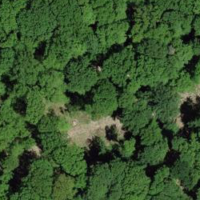
EUNIS habitat code: 41
Species observed at this site:
Certhia brachydactyla
Corvus corone
Cyanistes caeruleus
Emberiza citrinella
Troglodytes troglodytes
Dendrocopos major
Chloris chloris
Ilex aquifolium
Fringilla coelebs
Passer domesticus
Aegithalos caudatus
Buteo buteo
Sylvia atricapilla
Carduelis carduelis
Columba palumbus
Turdus merula
Phylloscopus collybita
Dendrocoptes medius
Parus major
Erithacus rubecula
Hirundo rustica
Milvus migrans
Milvus milvus
Phoenicurus ochruros
Sitta europaea
Garrulus glandarius
Oriolus oriolus
Coccothraustes coccothraustes
Falco tinnunculus
Picus viridis
Motacilla alba